Question: Find all the articles which will start displaying in 48 hours from now
I need to get data which will display in next 48 hours only.
'''
SELECT * from articles WHERE articles.start_date > CURDATE() + INTERVAL 48 HOUR
'''
Today is 2015-04-15 and i am Getting result wrong. I have 2015-04-17 in database but not showing. I only need to get 2015-04-17 not all others.

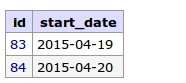
Answer: You only need to get 2015-04-17, why don't you try to use equal.
Try This :
'''
SELECT * from articles WHERE articles.start_date = CURDATE() + INTERVAL 48 HOUR
'''